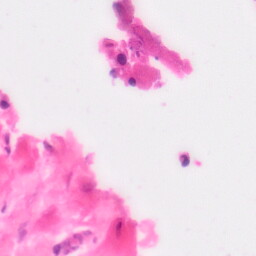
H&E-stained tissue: Colon